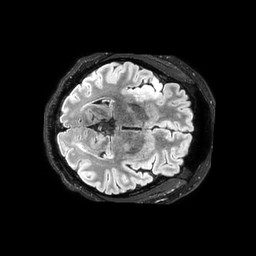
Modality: FLAIR
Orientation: axial
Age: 19
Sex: male
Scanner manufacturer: philips
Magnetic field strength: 3 T
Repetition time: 4.8 s
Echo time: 0.34 s